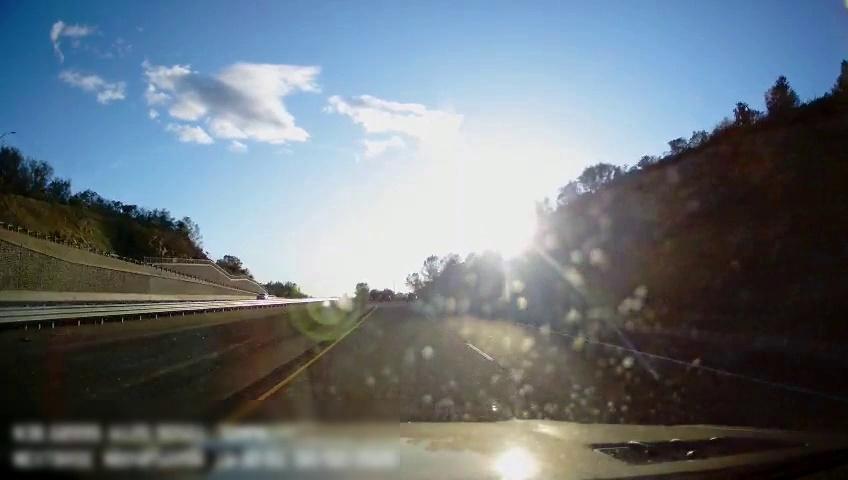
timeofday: Day
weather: Sunny
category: Drivable Space
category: Drivable Space
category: Vehicles | Car
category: Vehicles | Truck
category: Vehicles | Car
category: Lanes | Current Lane
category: Lanes | Current Lane
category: Lanes | Alternate Lane